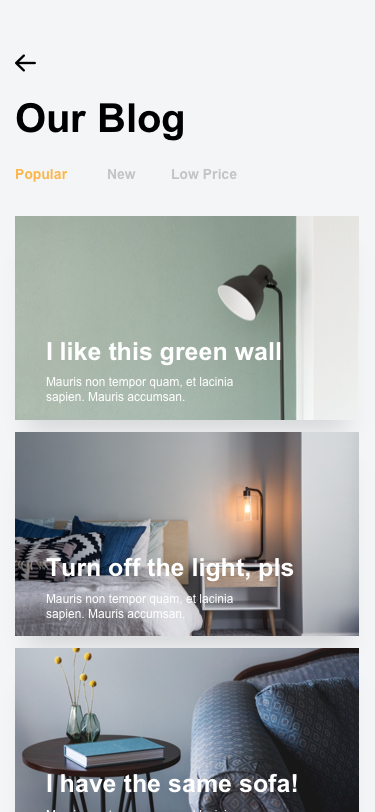
Text in this UI design:
Our Blog
Popular
New
Low Price
I like this green wall
Mauris non tempor quam, et lacinia sapien. Mauris accumsan.
Turn off the light, pls
Mauris non tempor quam, et lacinia sapien. Mauris accumsan.
I have the same sofa!
Mauris non tempor quam, et lacinia sapien. Mauris accumsan.